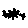
Label: star